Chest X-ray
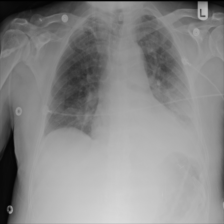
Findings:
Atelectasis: positive
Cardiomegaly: negative
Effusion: positive
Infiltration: negative
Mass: negative
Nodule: negative
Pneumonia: negative
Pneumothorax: negative
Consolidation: negative
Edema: negative
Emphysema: negative
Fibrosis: negative
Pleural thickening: negative
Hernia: negative